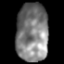
Tissue: lung
Cell type: Epithelial cells
Senescence score: 0.2018
Nuclear area (px): 1853
Mean DAPI intensity: 125.261